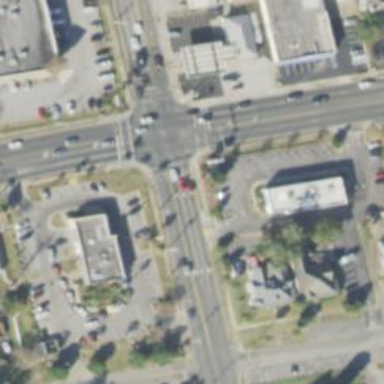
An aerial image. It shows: Marked road crossing.